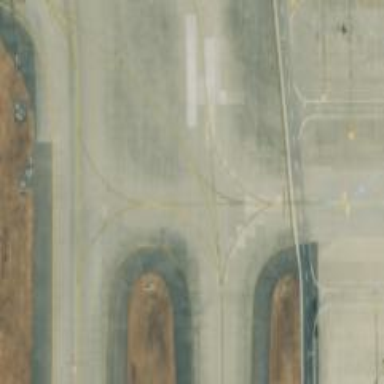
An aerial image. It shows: View of taxiway at the airport.